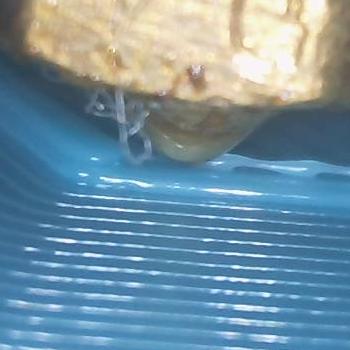
Flow rate: 35%